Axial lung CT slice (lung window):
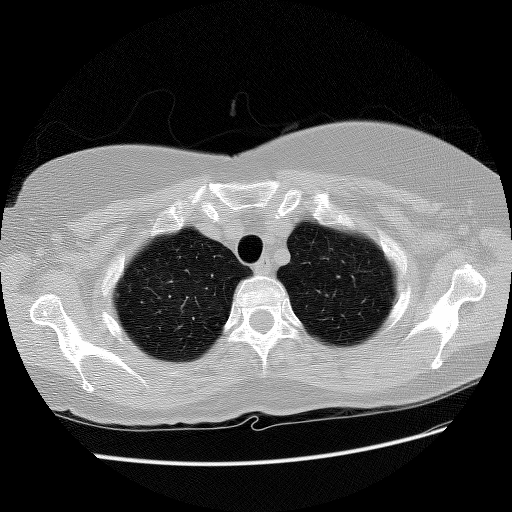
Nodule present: no